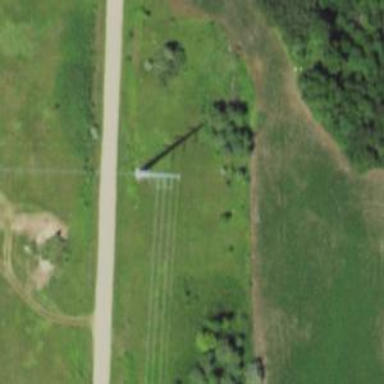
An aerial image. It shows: Power tower.